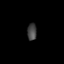
Tissue: lung
Cell type: Epithelial cells
Senescence score: 0.5552
Nuclear area (px): 159
Mean DAPI intensity: 66.849